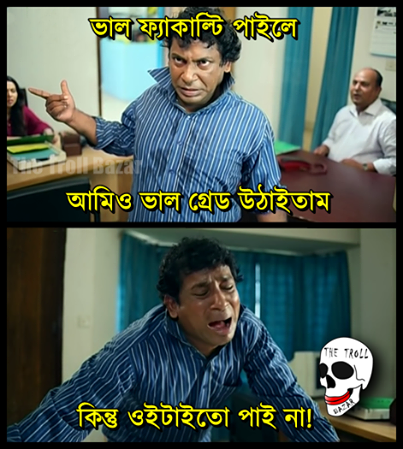
Caption: ভাল ফ্যাকাল্টি পাইলে আমিও ভাল গ্রেড উঠাইতাম কিন্ত ওটাইতো পাই না!
Label: non-hate